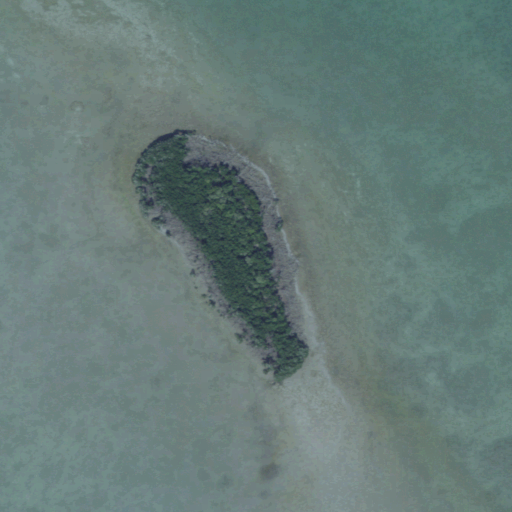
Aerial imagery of island in Florida named Hurricane Key containing open water, herbaceous wetlands, and woody wetlands